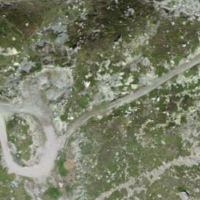
EUNIS habitat code: 31
Species observed at this site:
Jacobaea incana